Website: home-depot
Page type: cross-sells
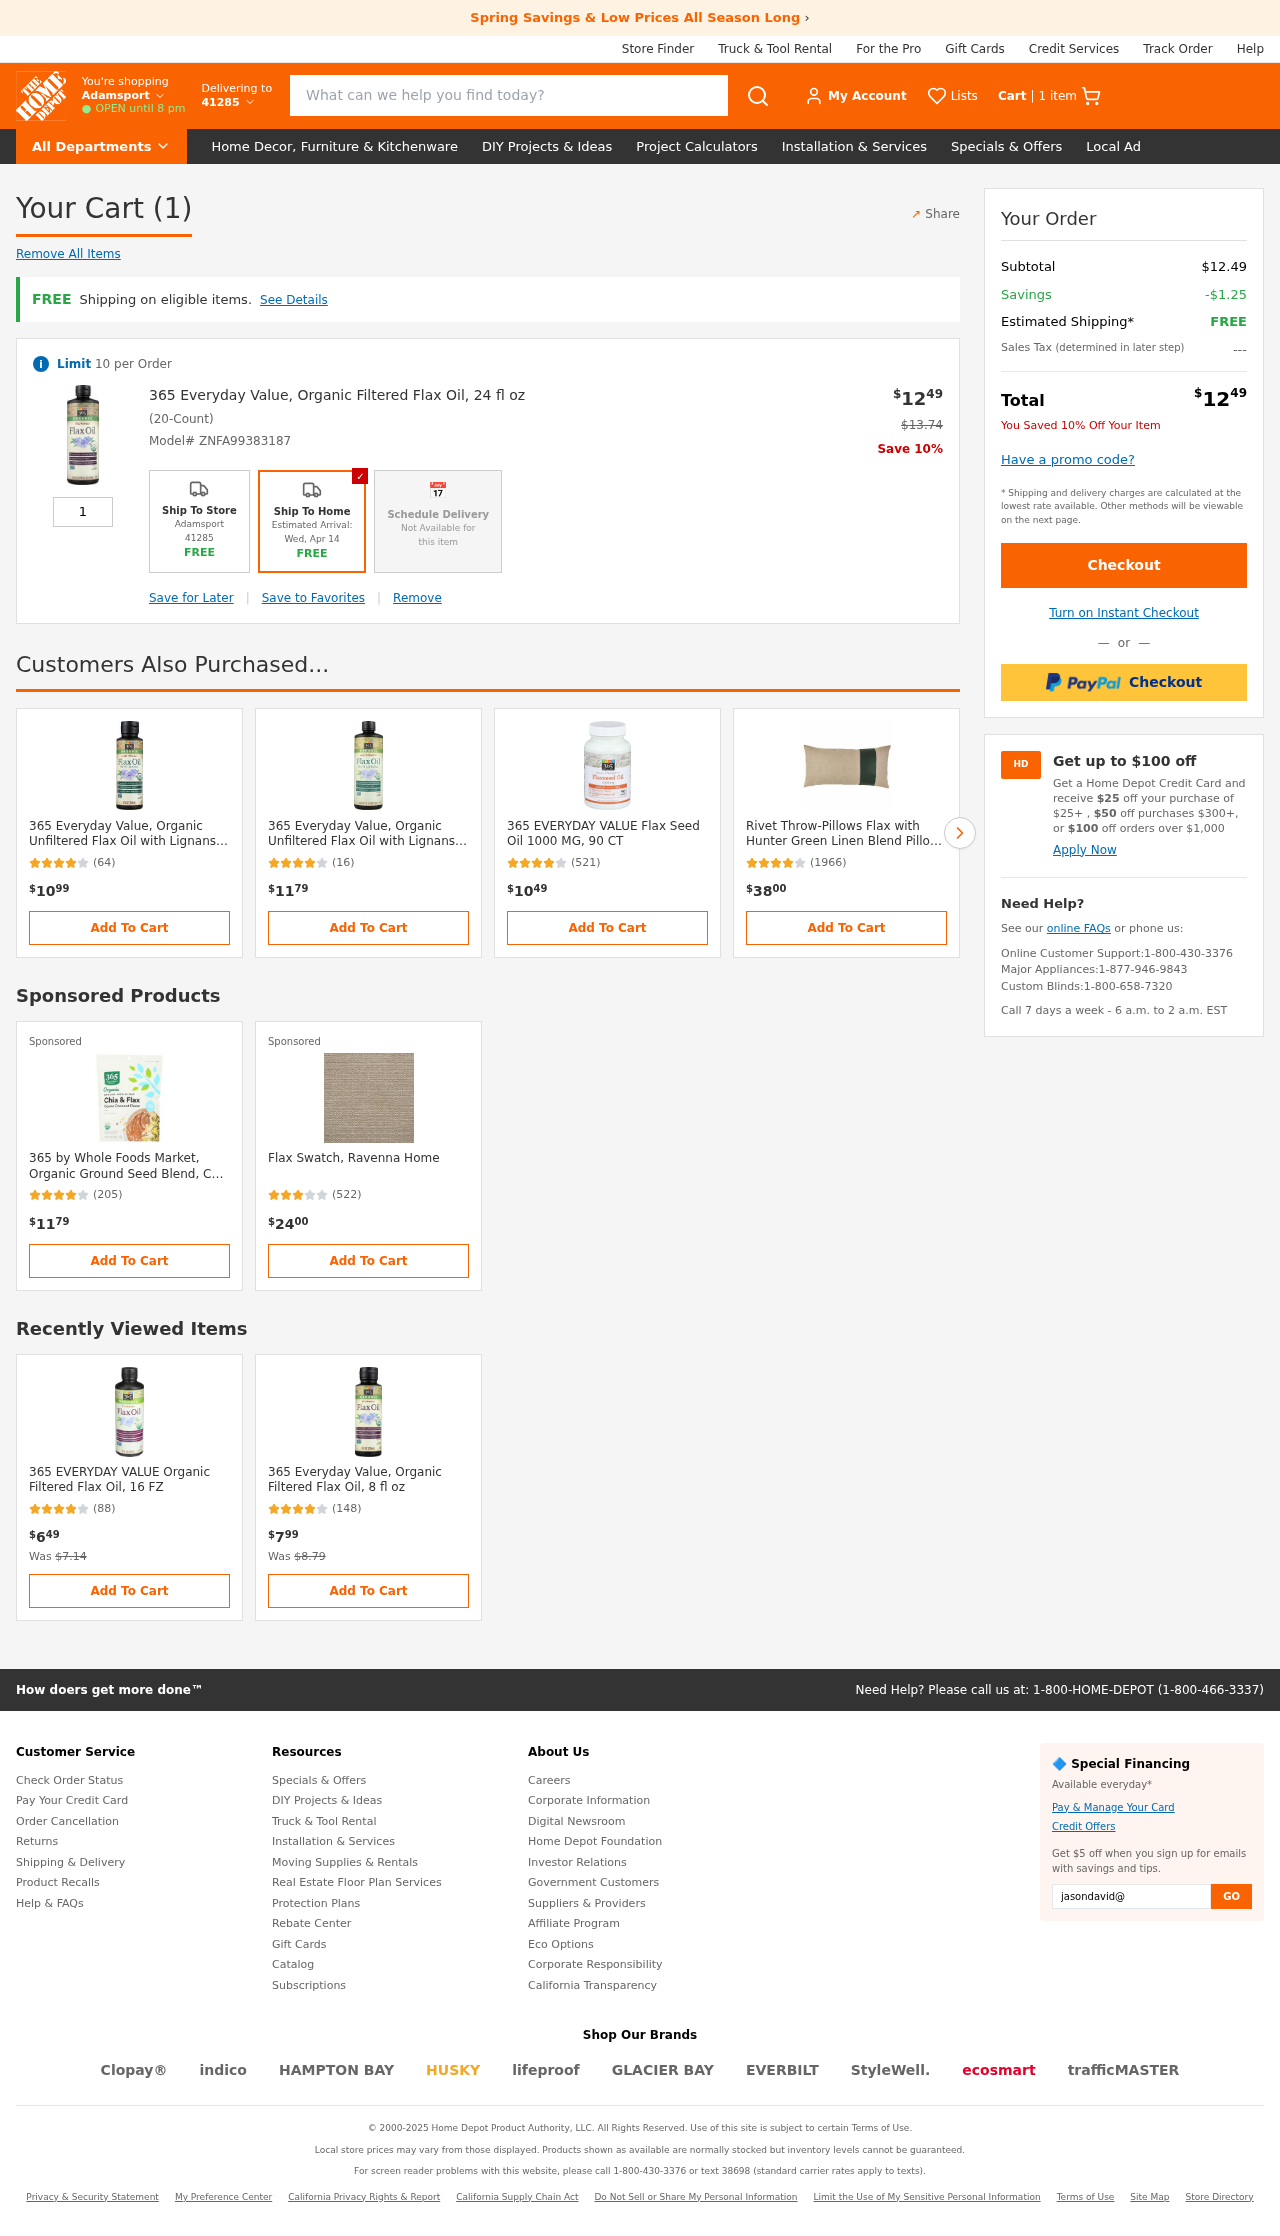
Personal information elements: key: PII_LOCATION1_CITY
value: Adamsport
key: PII_POSTCODE
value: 41285
Product elements: key: PRODUCT1_NAME
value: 365 Everyday Value, Organic Filtered Flax Oil, 24 fl oz
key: PRODUCT1_PRICE
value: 12.49
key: PRODUCT1_QUANTITY
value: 1
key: PRODUCT1_ORIGINAL_PRICE
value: $13.74
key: PRODUCT2_NAME
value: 365 Everyday Value, Organic Unfiltered Flax Oil with Lignans, 8 fl oz
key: PRODUCT2_NUM_RATINGS
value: (64)
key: PRODUCT2_PRICE
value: $1099
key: PRODUCT3_NAME
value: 365 Everyday Value, Organic Unfiltered Flax Oil with Lignans, 24 fl oz
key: PRODUCT3_NUM_RATINGS
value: (16)
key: PRODUCT3_PRICE
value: $1179
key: PRODUCT4_NAME
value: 365 EVERYDAY VALUE Flax Seed Oil 1000 MG, 90 CT
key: PRODUCT4_NUM_RATINGS
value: (521)
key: PRODUCT4_PRICE
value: $1049
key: PRODUCT5_NAME
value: Rivet Throw-Pillows Flax with Hunter Green Linen Blend Pillow with Leather Stripe Accent Lumbar
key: PRODUCT5_NUM_RATINGS
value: (1966)
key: PRODUCT5_PRICE
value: $3800
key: PRODUCT6_NAME
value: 365 by Whole Foods Market, Organic Ground Seed Blend, Chia & Flax - Cocoa Coconut Flavor, 12 Ounce
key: PRODUCT6_NUM_RATINGS
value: (205)
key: PRODUCT6_PRICE
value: $1179
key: PRODUCT7_NAME
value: Flax Swatch, Ravenna Home
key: PRODUCT7_NUM_RATINGS
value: (522)
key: PRODUCT7_PRICE
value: $2400
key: PRODUCT8_NAME
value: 365 EVERYDAY VALUE Organic Filtered Flax Oil, 16 FZ
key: PRODUCT8_NUM_RATINGS
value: (88)
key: PRODUCT8_PRICE
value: $649
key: PRODUCT9_NAME
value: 365 Everyday Value, Organic Filtered Flax Oil, 8 fl oz
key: PRODUCT9_NUM_RATINGS
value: (148)
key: PRODUCT9_PRICE
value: $799
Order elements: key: ORDER_NUM_ITEMS
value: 1 item
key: ORDER_NUM_ITEMS
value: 1
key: ORDER_SKU
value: Model# ZNFA99383187
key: ORDER_SUBTOTAL
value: $12.49
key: ORDER_SAVINGS
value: -$1.25
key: ORDER_TOTAL
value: $1249
Search elements: key: HEADER_SEARCH
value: What can we help you find today?